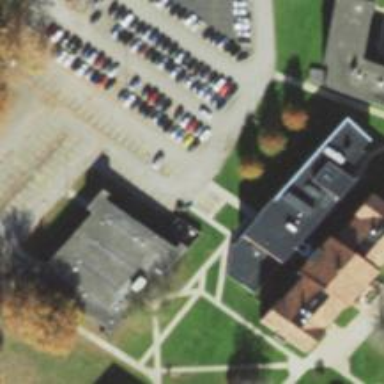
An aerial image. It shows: Parking space.